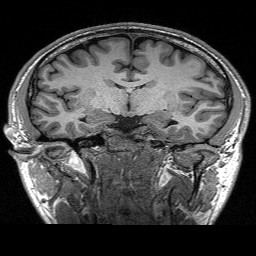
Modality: T1w
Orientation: sagittal
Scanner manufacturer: siemens
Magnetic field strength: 3 T